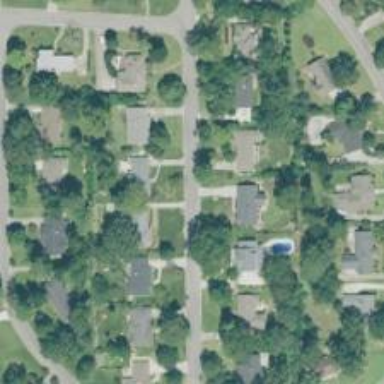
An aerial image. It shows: Neighborhood.